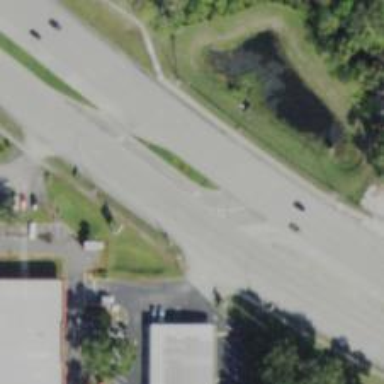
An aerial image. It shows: Primary link highway with asphalt surface.